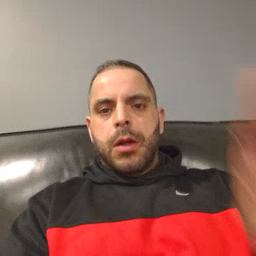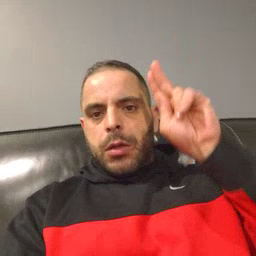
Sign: uncle